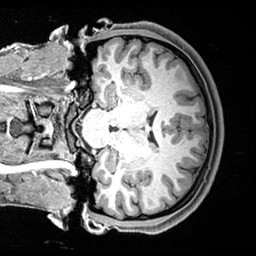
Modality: T1w
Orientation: coronal
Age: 19
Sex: female
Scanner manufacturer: siemens
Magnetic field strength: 3 T
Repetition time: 2.4 s
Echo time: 0.00217 s